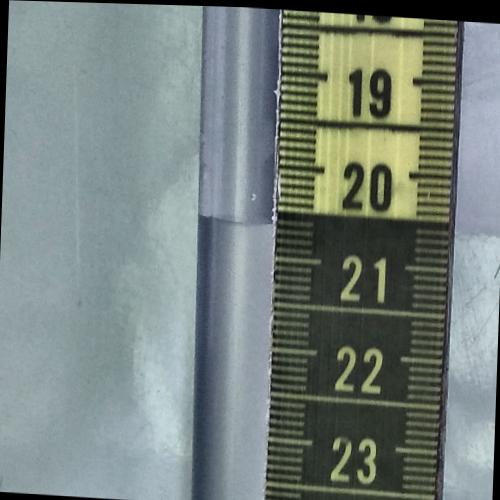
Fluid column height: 20.6 cm